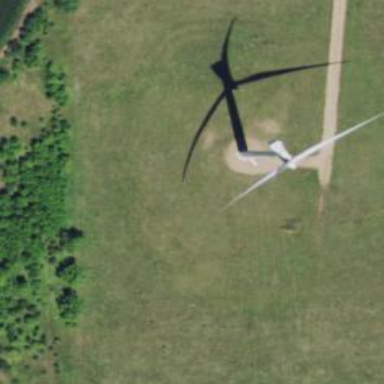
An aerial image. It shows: Wind generator using wind turbines of horizontal axis.